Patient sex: F
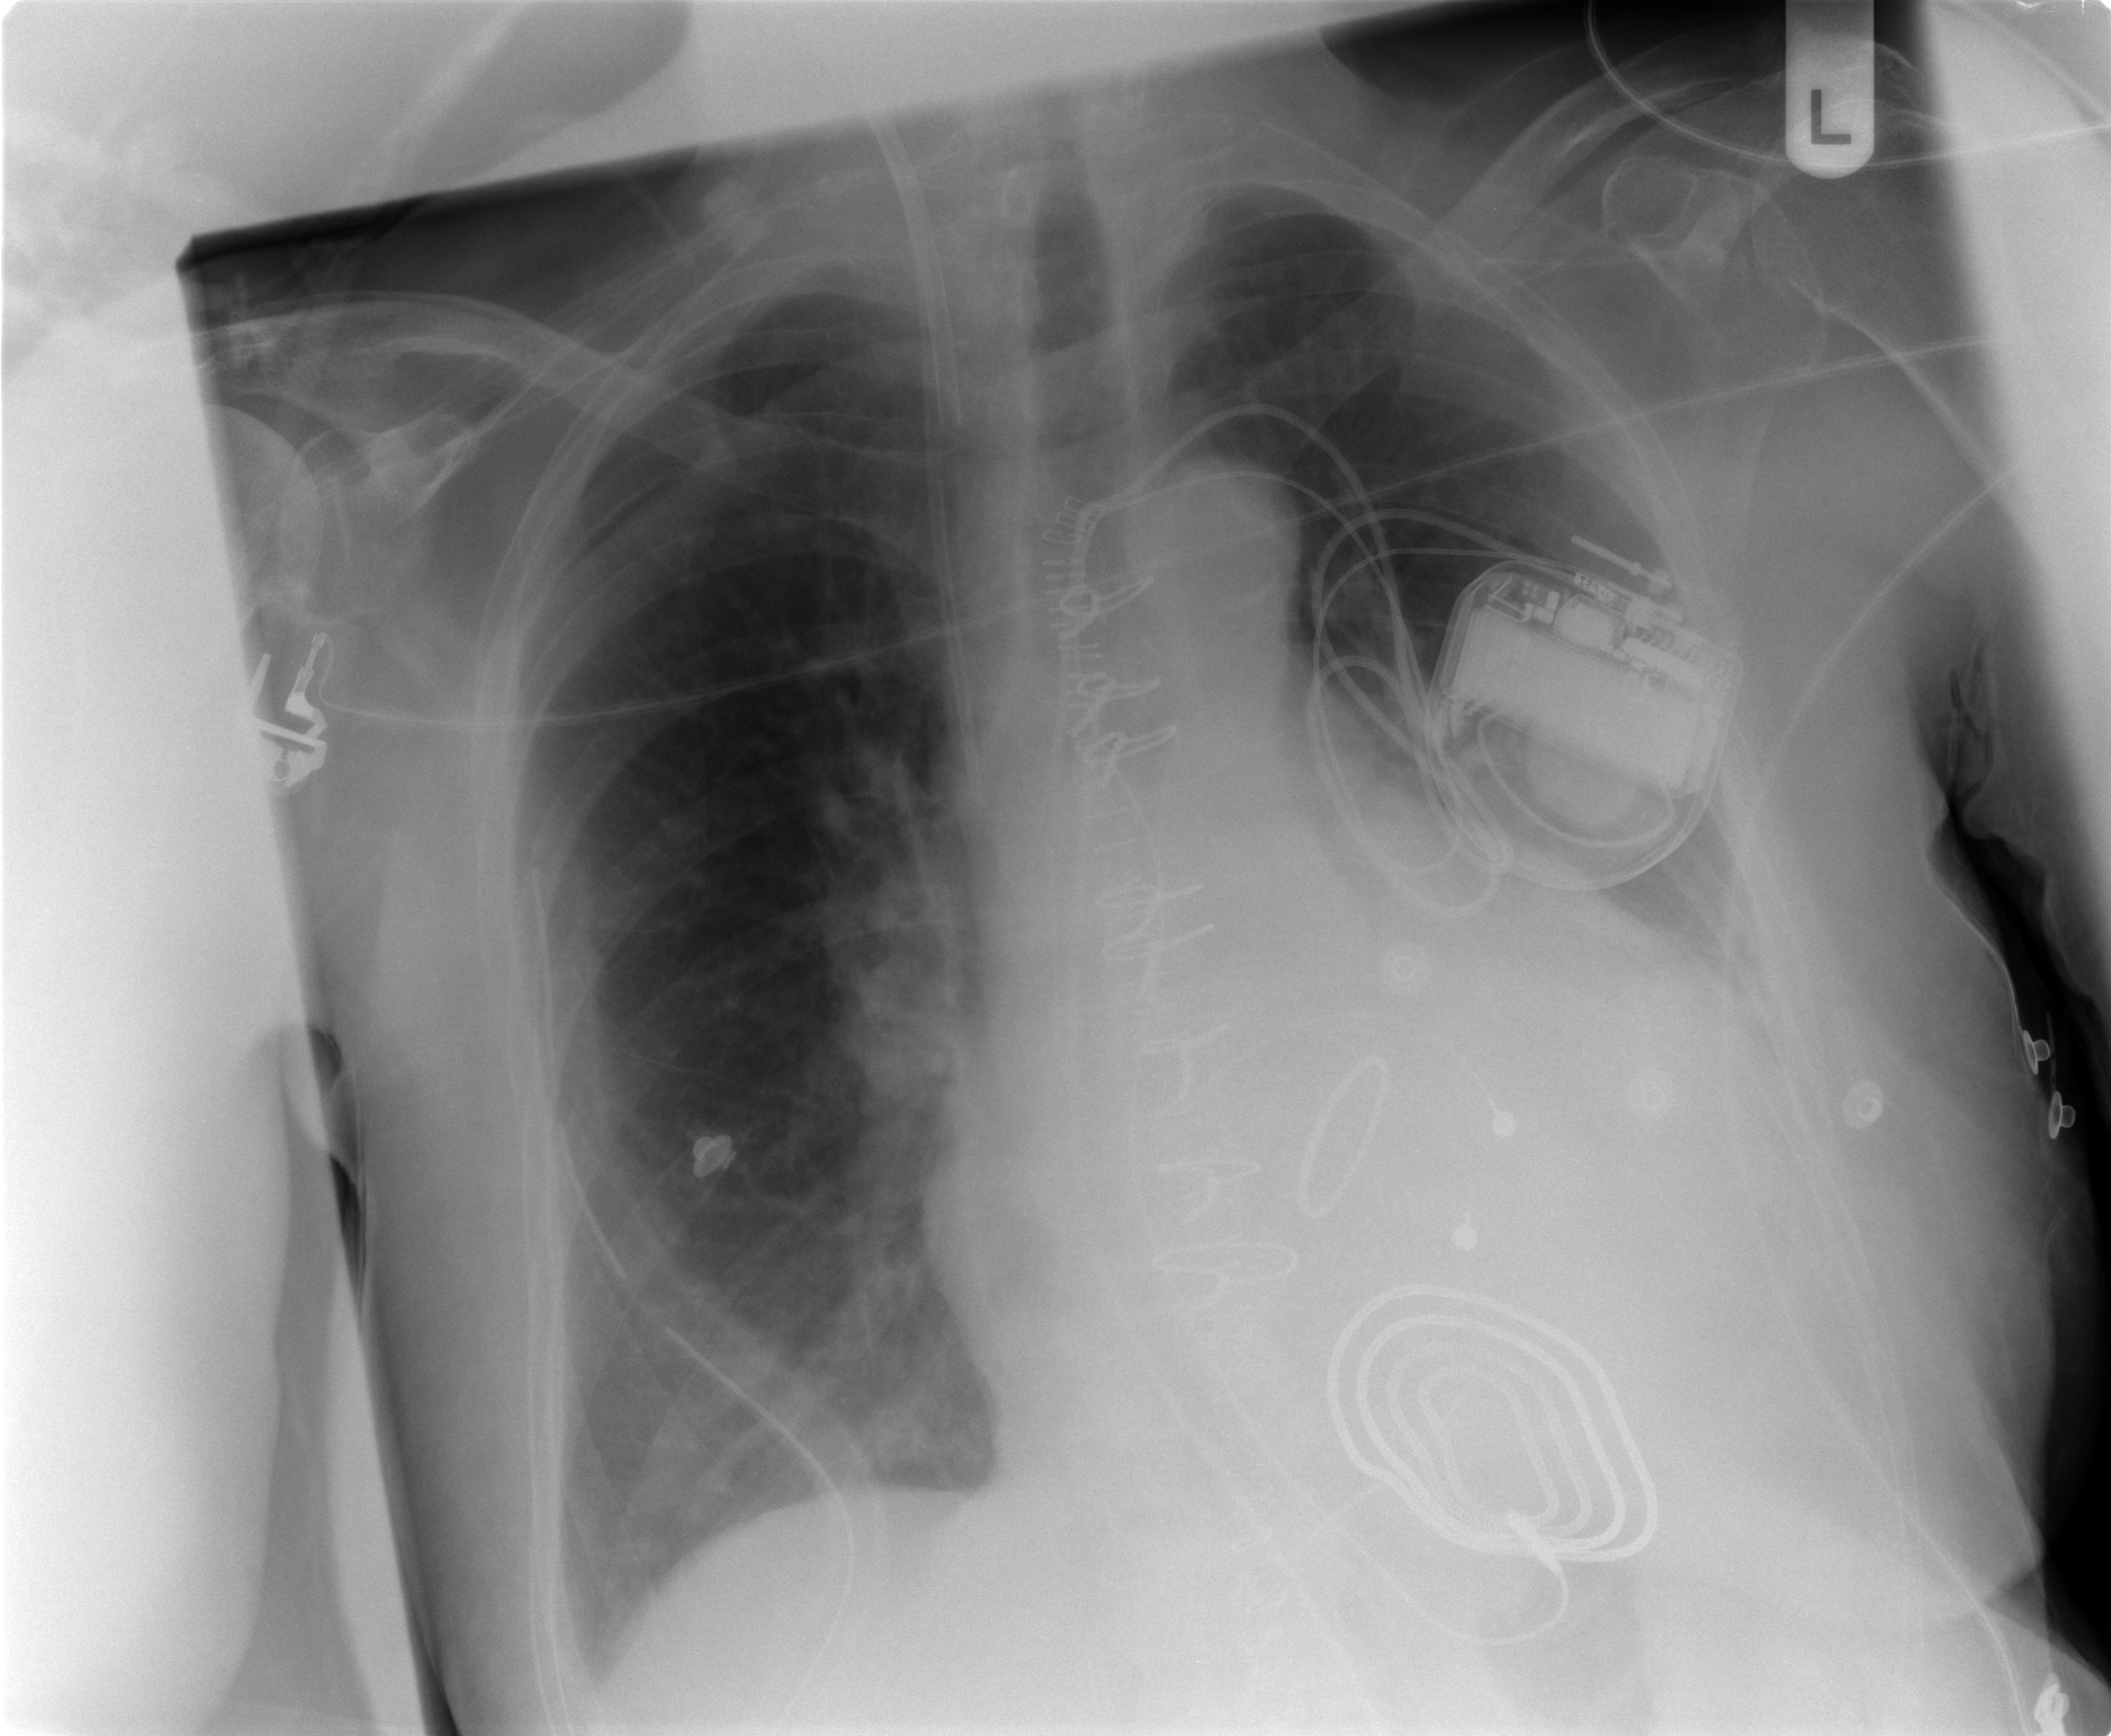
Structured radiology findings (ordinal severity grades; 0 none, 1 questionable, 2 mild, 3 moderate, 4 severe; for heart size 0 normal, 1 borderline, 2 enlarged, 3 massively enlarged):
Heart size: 0
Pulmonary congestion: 0
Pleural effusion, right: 0
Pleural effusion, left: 1
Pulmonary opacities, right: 1
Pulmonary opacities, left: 0
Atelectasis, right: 0
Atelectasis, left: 0